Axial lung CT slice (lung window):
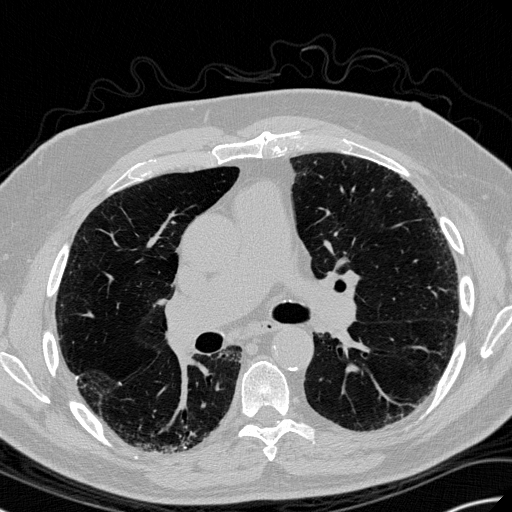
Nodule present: no